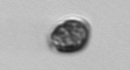
Label: Dinophyceae